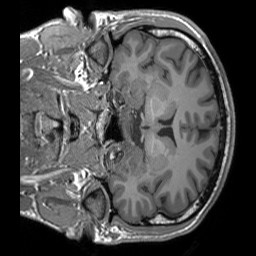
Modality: T1w
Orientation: coronal
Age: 23
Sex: male
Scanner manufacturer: siemens
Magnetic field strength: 3 T
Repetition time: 1.9 s
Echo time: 0.00252 s